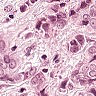
Metastatic tissue present: yes